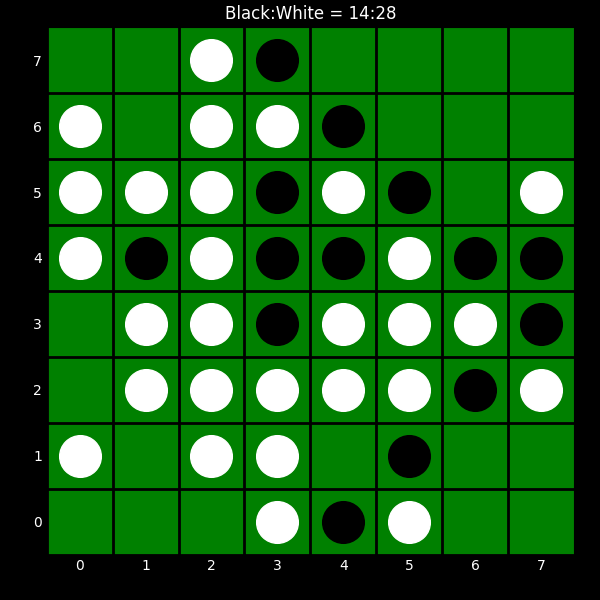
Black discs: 14
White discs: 28